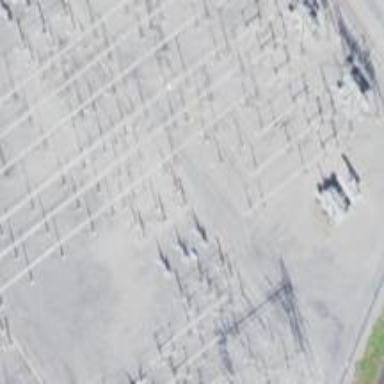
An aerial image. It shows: Switch used for power control.